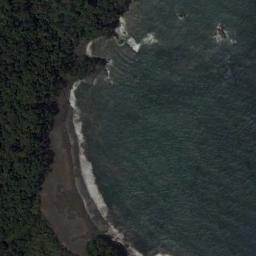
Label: beach